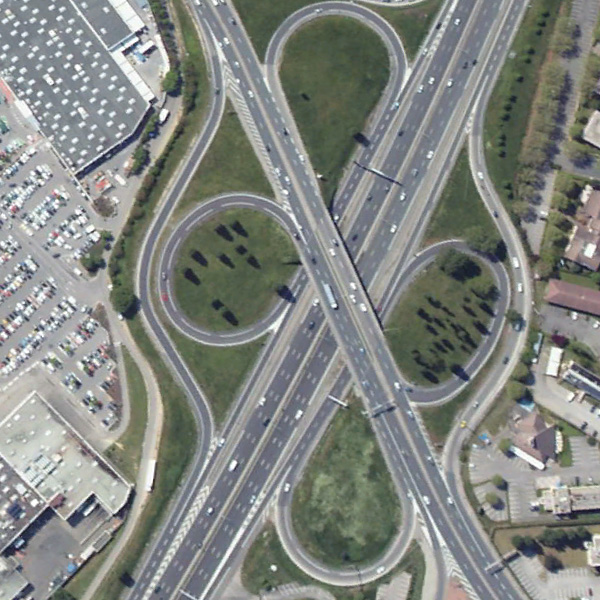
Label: Viaduct